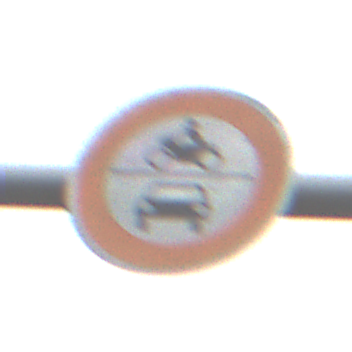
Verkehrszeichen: VerbotKraftfahrzeuge
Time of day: Midday
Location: Outdoor (Nature)
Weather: Overcast
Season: NotSpecified
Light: Natural